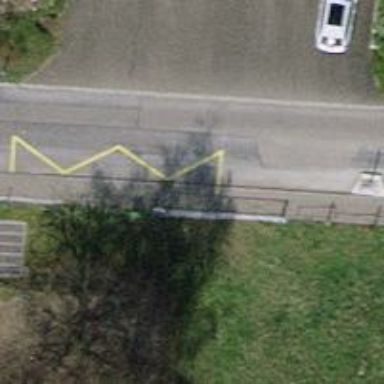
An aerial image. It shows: Bus stop with platform for public transport.